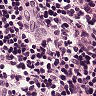
Metastatic tissue present: no